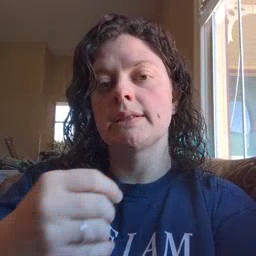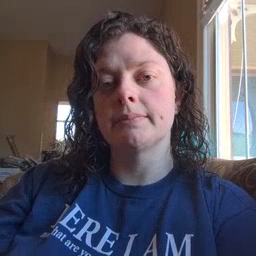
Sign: white